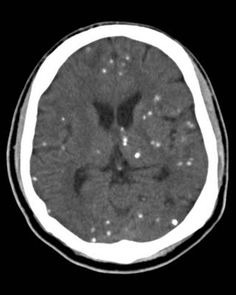
Label: notumor